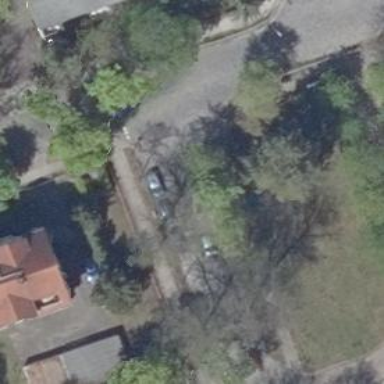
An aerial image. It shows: Avenue lined with deciduous broadleaved trees.